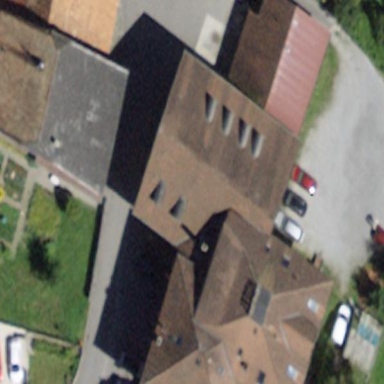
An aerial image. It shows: Hotel building.